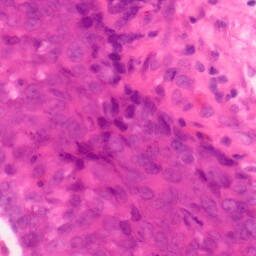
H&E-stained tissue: Colon